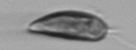
Label: Prorocentrum_triestinum